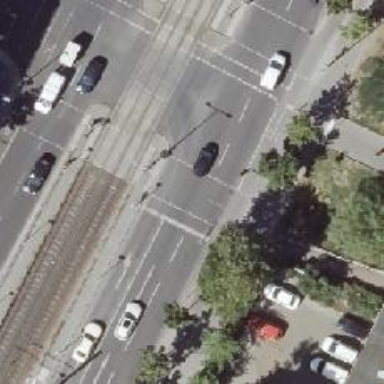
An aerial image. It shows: Crossing with traffic signals and central island.